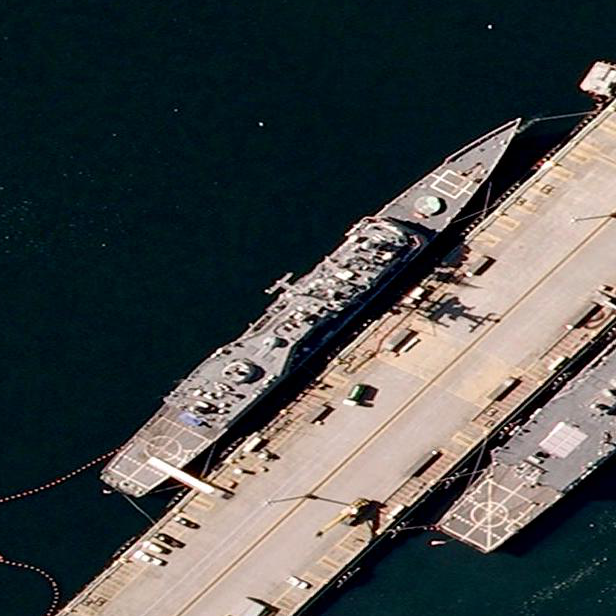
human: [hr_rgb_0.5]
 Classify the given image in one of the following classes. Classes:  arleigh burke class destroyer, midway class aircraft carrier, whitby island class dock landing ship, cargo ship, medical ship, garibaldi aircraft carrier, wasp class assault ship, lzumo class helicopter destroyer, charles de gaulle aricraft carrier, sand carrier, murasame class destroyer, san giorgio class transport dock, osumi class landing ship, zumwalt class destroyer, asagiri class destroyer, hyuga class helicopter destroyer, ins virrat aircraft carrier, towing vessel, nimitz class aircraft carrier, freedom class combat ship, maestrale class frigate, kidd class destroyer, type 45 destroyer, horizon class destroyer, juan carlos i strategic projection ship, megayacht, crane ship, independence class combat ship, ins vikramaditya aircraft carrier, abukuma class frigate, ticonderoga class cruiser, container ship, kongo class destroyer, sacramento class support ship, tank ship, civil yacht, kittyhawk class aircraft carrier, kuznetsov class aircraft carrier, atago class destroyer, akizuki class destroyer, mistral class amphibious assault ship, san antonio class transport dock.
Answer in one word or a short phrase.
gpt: Ticonderoga class cruiser